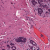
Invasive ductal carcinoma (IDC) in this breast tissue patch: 0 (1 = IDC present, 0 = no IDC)